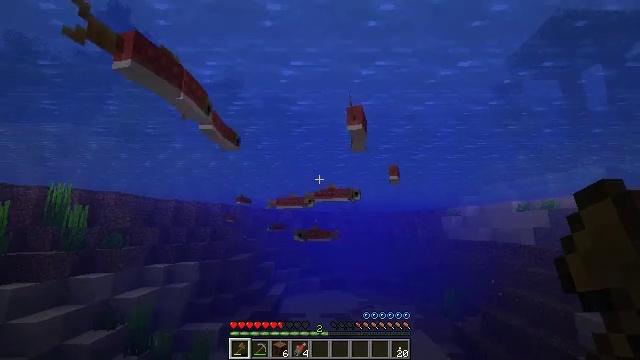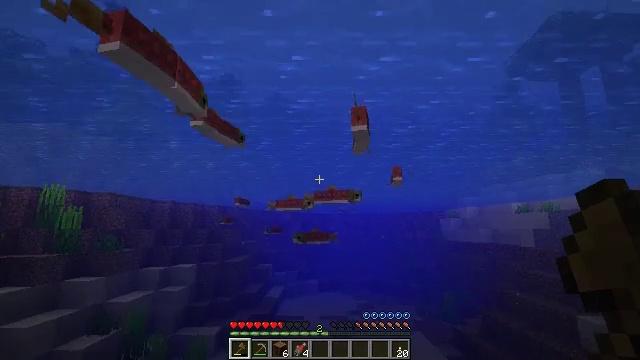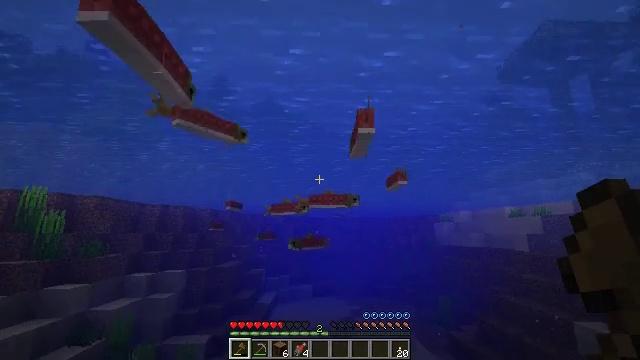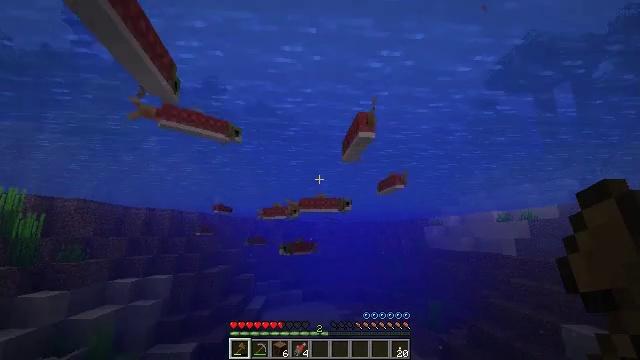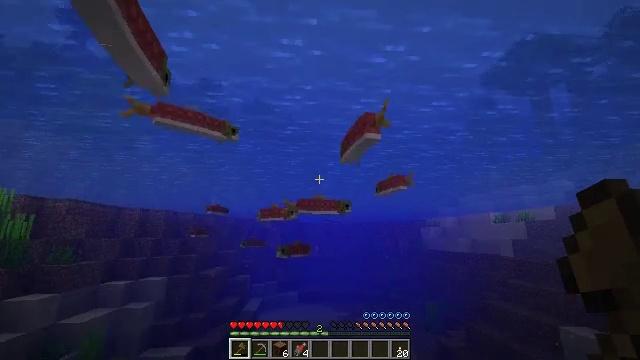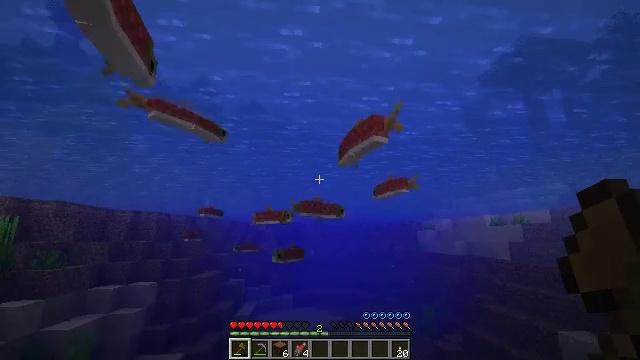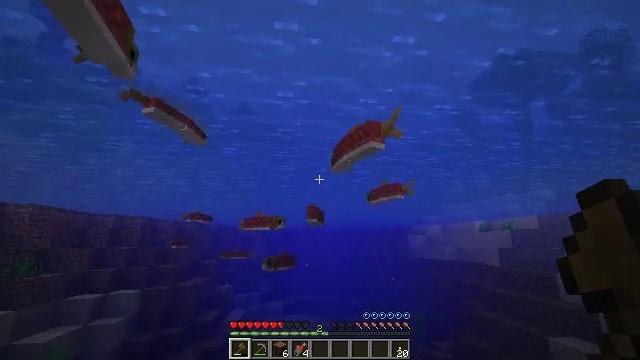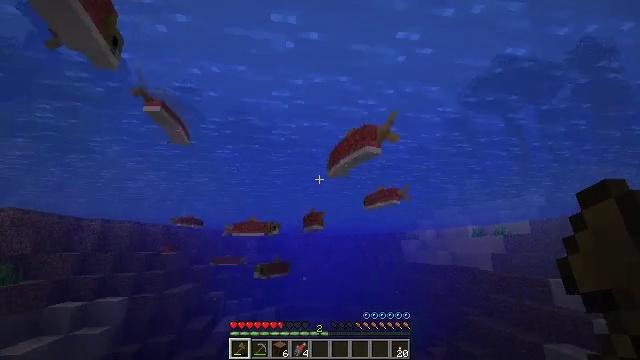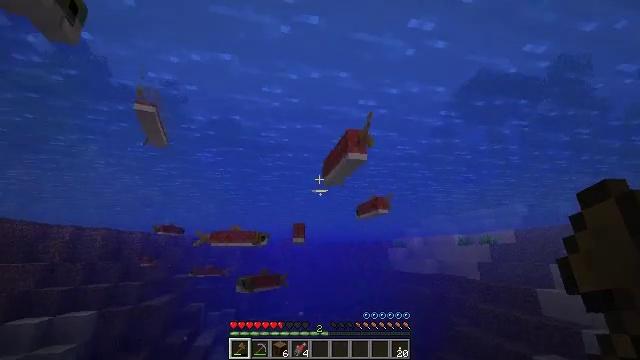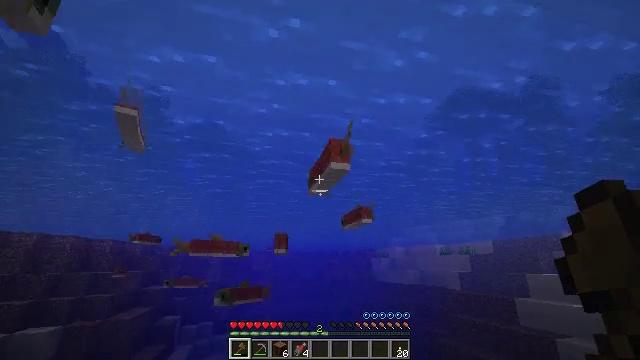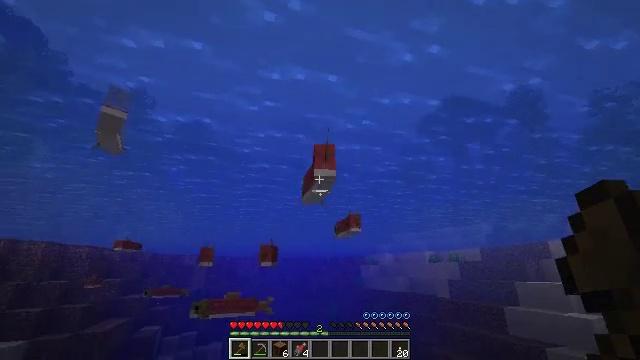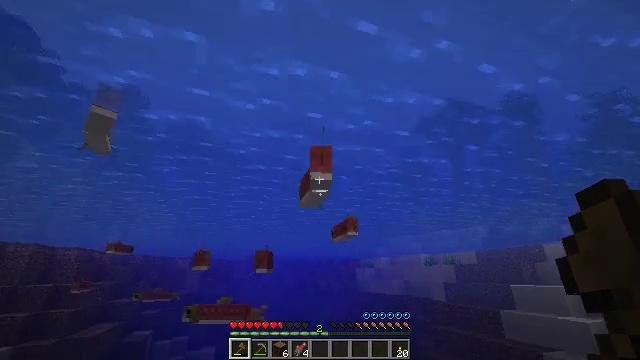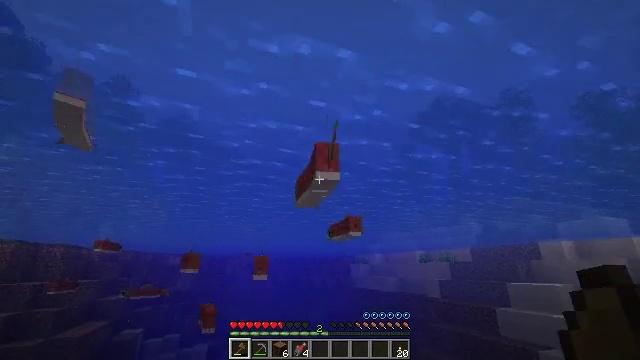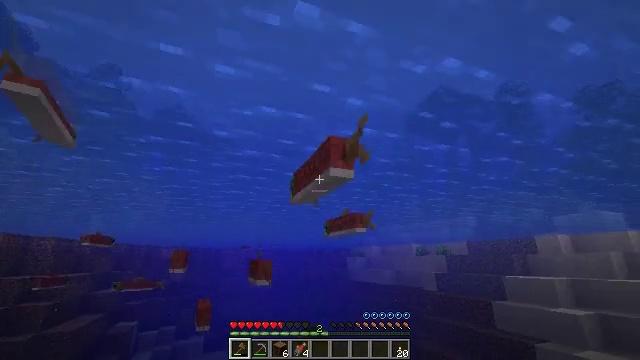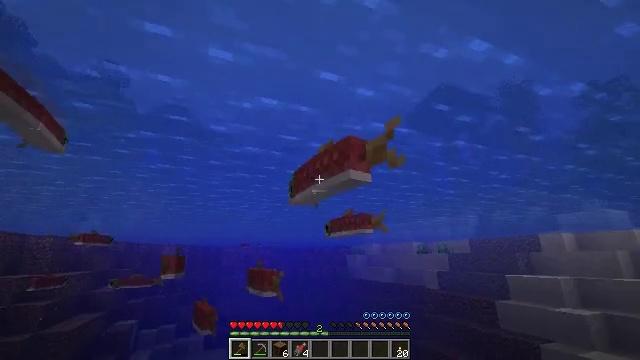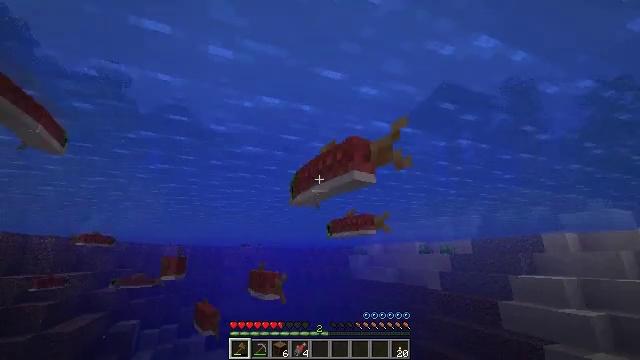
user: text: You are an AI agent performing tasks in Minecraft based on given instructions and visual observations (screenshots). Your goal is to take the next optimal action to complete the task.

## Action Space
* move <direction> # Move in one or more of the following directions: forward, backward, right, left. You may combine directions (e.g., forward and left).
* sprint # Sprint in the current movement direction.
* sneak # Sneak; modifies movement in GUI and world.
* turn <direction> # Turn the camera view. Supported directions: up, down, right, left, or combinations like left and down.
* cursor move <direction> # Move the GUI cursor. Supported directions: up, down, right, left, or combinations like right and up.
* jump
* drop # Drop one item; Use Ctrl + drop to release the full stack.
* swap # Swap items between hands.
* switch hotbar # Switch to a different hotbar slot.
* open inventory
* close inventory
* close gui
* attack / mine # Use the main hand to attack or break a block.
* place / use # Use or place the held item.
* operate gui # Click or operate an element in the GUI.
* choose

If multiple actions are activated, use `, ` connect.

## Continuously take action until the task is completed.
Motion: motion action
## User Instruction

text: Kill the salmon.
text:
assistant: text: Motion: move forward, sprint
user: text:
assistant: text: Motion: move forward, sprint, turn right
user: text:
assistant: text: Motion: move forward, sprint, turn right
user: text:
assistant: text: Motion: move forward, sprint
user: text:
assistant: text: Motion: move forward, sprint, turn right
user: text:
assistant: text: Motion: move forward, sprint, turn right and up
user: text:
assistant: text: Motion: move forward, turn right
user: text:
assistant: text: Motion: move forward, turn right and up
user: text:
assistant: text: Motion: move forward, turn right and up
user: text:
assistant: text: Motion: move forward, turn right and up
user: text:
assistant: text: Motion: move forward, turn right
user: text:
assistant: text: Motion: move forward, turn right, attack / mine
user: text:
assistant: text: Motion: move forward, turn down, attack / mine
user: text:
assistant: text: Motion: move forward, attack / mine
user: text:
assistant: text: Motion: move forward
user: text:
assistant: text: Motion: move forward
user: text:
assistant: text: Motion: move forward
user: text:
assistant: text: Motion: move forward
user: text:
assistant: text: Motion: move forward
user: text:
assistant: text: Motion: move forward
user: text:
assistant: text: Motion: turn down
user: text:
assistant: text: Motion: turn down
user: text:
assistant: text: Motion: turn down
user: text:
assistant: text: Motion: no_op
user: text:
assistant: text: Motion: turn left
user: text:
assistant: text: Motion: no_op
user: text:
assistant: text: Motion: move forward
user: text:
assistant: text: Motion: move forward, turn right and down
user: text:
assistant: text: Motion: move forward, turn right and down
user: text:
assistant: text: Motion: move forward, turn right and down